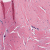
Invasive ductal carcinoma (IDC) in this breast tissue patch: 0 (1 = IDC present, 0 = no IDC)